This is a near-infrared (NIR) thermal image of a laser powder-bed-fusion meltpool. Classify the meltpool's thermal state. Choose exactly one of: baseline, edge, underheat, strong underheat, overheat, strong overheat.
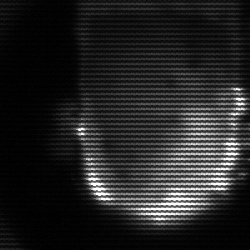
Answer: baseline